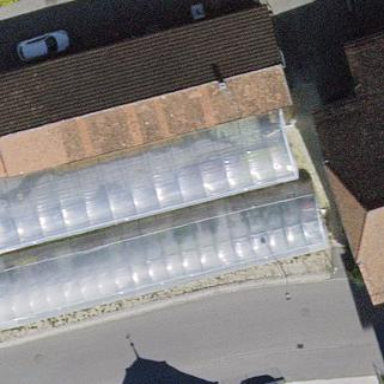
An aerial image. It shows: Area dedicated to greenhouse horticulture.